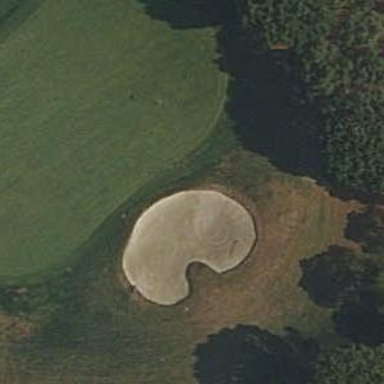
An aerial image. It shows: Sandy area is golf bunker.